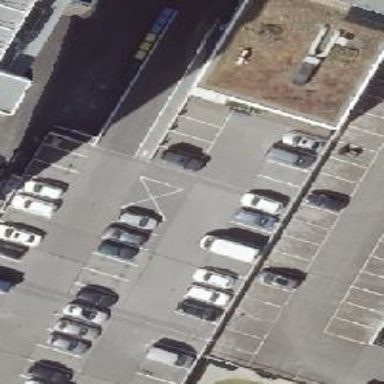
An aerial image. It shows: Road serving as parking aisle.